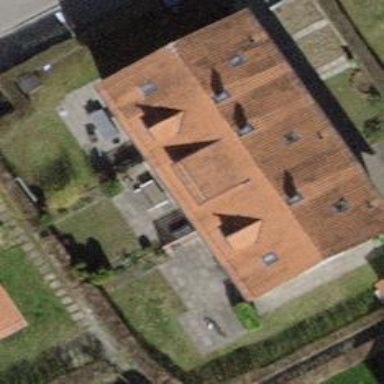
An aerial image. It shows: Building with tile roof.